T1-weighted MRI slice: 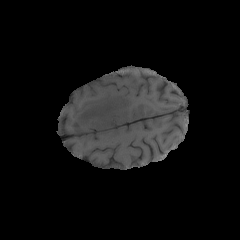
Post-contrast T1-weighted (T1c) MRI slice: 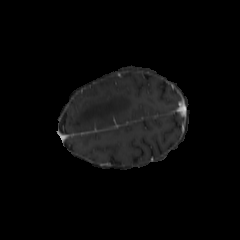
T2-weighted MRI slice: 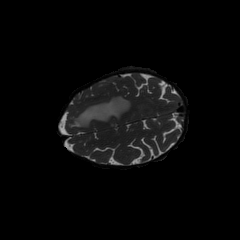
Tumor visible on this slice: yes